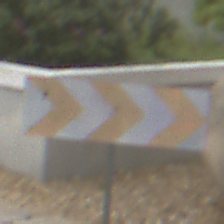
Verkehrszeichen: RichtungstafelnInKurvenGrossLinks
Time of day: Midday
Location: Outdoor (Urban)
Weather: Overcast
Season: NotSpecified
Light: Natural